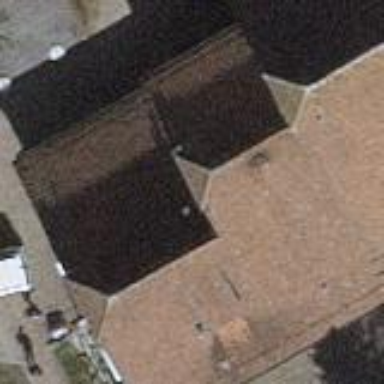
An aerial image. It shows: Building with gabled roof.